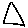
Label: triangle